Question: I am attempting to make a plot using ggplot2 with side by side bars generated from certain conditions that can be calculated from the data. I suspect the problem is formatting my data properly so that ggplot will give me what I want. I can't for the life of me get it right though.
What I have is data frame filled with rows for each time a student takes a course at a school. The variables of interest are Student.ID, Course.ID, Session, Fiscal.Year, and Facility. Each row is an occurrence of a student taking a course and tells what course they took, where they took it, etc. As far as I know, this is what's required for the data to be in long form (correct me if I'm wrong). The only field with possible NA values is the Facility, but I plan to exclude those from the plot anyways so you can treat the data frame as being completely filled.
What I want to do is produce a plot showing by fiscal year how many courses had <= 2 students, how many had < 4 students, and how many had <= 4 students, and how many courses were offered total.
I envision the final product being multiple charts using facet on the locations, x-axis being Fiscal.Year, and the y-axis being the number of courses/sessions. For each FY in the chart, I want different colored bars stacked side by side showing the numbers of <2, <4, <=4, total courses offered for that FY at that location. Consider the following chart, only instead of "Income, Expense, Loans", I want "<=2, <4, <=4, Total" (they would also be ascending from left to right, since there is inclusion between the different categories).

Here is some sample data to work with (typed as CSV since I can't just copy the head of the file). I've excluded the Facility column because faceting by that is easy and we can just assume one FY for a test example I think. For reference, it should have 3 courses with <=2 students, 5 courses with < 4, and 6 with <= 4. The total number of courses offered in this sample set is 6.
'ID,CourseID,Session,Fiscal.Year 101,1,,1,FY13 102,1,1,FY13 103,1,1,FY13 104,1,1,FY13 101,2,1,FY13 102,2,1,FY13 103,2,1,FY13 101,2,2,FY13 102,2,2,FY13 103,2,2,FY13 101,3,1,FY13 102,3,1,FY13 101,3,2,FY13 102,3,2,FY13 101,3,3,FY13 102,3,3,FY13'
I have tried:
-
'ggplot(na.omit(df), aes(y = TwoLess, x = Fiscal.Year)) + geom_bar(stat = 'identity') + facet_wrap(~Facility)'
I am thinking this approach is heavily flawed and I'm missing out on some of the "niceness" of having data in long form, since that's what ggplot wants as I understand it.
What is the best way to approach plotting this in ggplot?
It's also worth mentioning that while I have access to some of the more popular packages like ggplot2, plyr, reshape2, I do not have the ability to load all packages so I would prefer a solution that uses the above packages (or any of their dependencies). It shouldn't be that large of a restriction, I don't think.
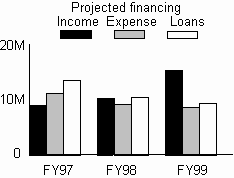
Answer: Would something like this help?
Extending your data
'''
> dput(df)
structure(list(ID = c(101L, 102L, 103L, 104L, 101L, 102L, 103L,
101L, 102L, 103L, 101L, 102L, 101L, 102L, 101L, 102L, 101L, 102L,
103L, 104L, 101L, 102L, 103L, 101L, 102L, 103L, 101L, 102L, 101L,
102L, 101L, 102L, 101L, 102L, 103L, 104L, 101L, 102L, 103L, 101L,
102L, 103L, 101L, 102L, 101L, 102L, 101L, 102L), CourseID = c(1L,
1L, 1L, 1L, 2L, 2L, 2L, 2L, 2L, 2L, 3L, 3L, 3L, 3L, 3L, 3L, 1L,
1L, 1L, 1L, 2L, 2L, 2L, 2L, 2L, 2L, 3L, 3L, 3L, 3L, 3L, 3L, 1L,
1L, 1L, 1L, 2L, 2L, 2L, 2L, 2L, 2L, 3L, 3L, 3L, 3L, 3L, 3L),
Session = c(1L, 1L, 1L, 1L, 1L, 1L, 1L, 2L, 2L, 2L, 1L, 1L,
2L, 2L, 3L, 3L, 1L, 1L, 1L, 1L, 1L, 1L, 1L, 2L, 2L, 2L, 1L,
1L, 2L, 2L, 3L, 3L, 1L, 1L, 1L, 1L, 1L, 1L, 1L, 2L, 2L, 2L,
1L, 1L, 2L, 2L, 3L, 3L), Fiscal.Year = c("FY13", "FY13",
"FY13", "FY13", "FY13", "FY13", "FY13", "FY13", "FY13", "FY13",
"FY13", "FY13", "FY13", "FY13", "FY13", "FY13", "FY14", "FY14",
"FY14", "FY14", "FY14", "FY14", "FY14", "FY14", "FY14", "FY14",
"FY14", "FY14", "FY14", "FY14", "FY14", "FY14", "FY15", "FY15",
"FY15", "FY15", "FY15", "FY15", "FY15", "FY15", "FY15", "FY15",
"FY15", "FY15", "FY15", "FY15", "FY15", "FY15")), .Names = c("ID",
"CourseID", "Session", "Fiscal.Year"), class = "data.frame", row.names = c(NA,
-48L))
df
ID CourseID Session Fiscal.Year
1 101 1 1 FY13
2 102 1 1 FY13
3 103 1 1 FY13
4 104 1 1 FY13
5 101 2 1 FY13
6 102 2 1 FY13
7 103 2 1 FY13
8 101 2 2 FY13
9 102 2 2 FY13
10 103 2 2 FY13
11 101 3 1 FY13
12 102 3 1 FY13
13 101 3 2 FY13
14 102 3 2 FY13
15 101 3 3 FY13
16 102 3 3 FY13
17 101 1 1 FY14
18 102 1 1 FY14
19 103 1 1 FY14
20 104 1 1 FY14
21 101 2 1 FY14
22 102 2 1 FY14
23 103 2 1 FY14
24 101 2 2 FY14
25 102 2 2 FY14
26 103 2 2 FY14
27 101 3 1 FY14
28 102 3 1 FY14
29 101 3 2 FY14
30 102 3 2 FY14
31 101 3 3 FY14
32 102 3 3 FY14
33 101 1 1 FY15
34 102 1 1 FY15
35 103 1 1 FY15
36 104 1 1 FY15
37 101 2 1 FY15
38 102 2 1 FY15
39 103 2 1 FY15
40 101 2 2 FY15
41 102 2 2 FY15
42 103 2 2 FY15
43 101 3 1 FY15
44 102 3 1 FY15
45 101 3 2 FY15
46 102 3 2 FY15
47 101 3 3 FY15
48 102 3 3 FY15
'''
Summarise it with dplyr
'''
d1 <- df %>%
group_by(CourseID, Session, Fiscal.Year) %>%
summarise(n=length(ID))
'''
And again
'''
d2 <- d1 %>%
group_by(Fiscal.Year) %>%
summarise(d1 = length(n[n <= 2]),
d2 = length(n[n < 4]),
d3 = length(n[n <= 4])
)
library(reshape2)
d3 <- melt(d2)
ggplot(d3, aes(Fiscal.Year, value, fill = variable)) +
geom_bar(stat = 'identity', position = 'dodge')
'''
to plot it with ggplot2

Someone must provide a clever option. I'm tired. Go to bed now.